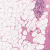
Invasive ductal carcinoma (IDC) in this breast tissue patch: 0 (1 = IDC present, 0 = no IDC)